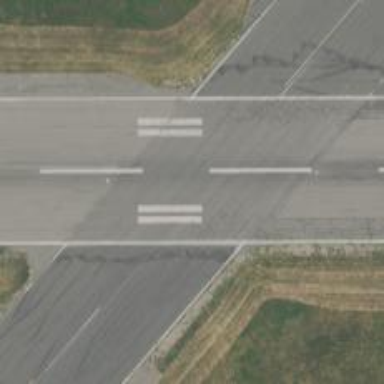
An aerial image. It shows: Runway at airport.